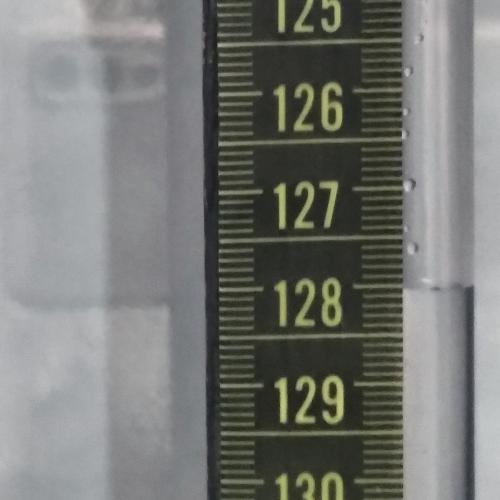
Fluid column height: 128.0 cm